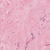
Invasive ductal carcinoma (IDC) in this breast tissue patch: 0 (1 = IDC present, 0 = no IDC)